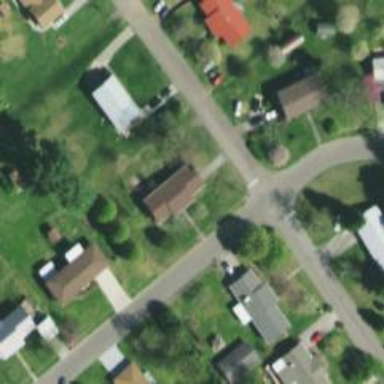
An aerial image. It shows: Neighborhood.